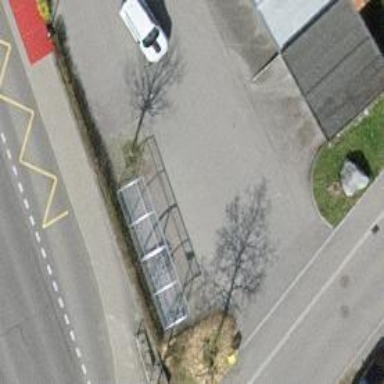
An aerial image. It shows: Bicycle parking area.